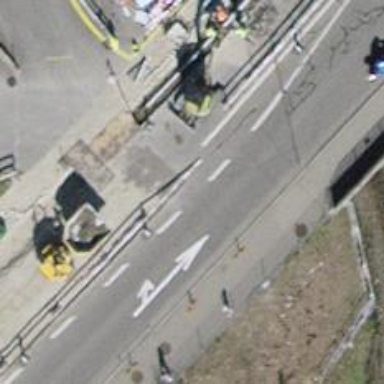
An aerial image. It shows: Primary highway with asphalt surface. There is separate sidewalk and advisory cycle lane.